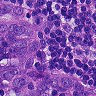
Metastatic tissue present: yes